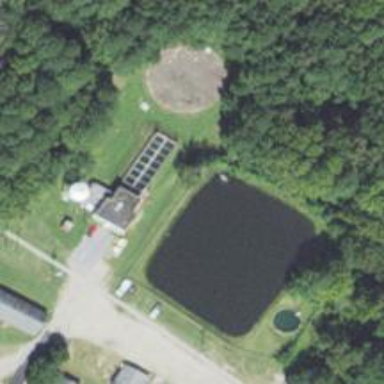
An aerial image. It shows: Water works facility.